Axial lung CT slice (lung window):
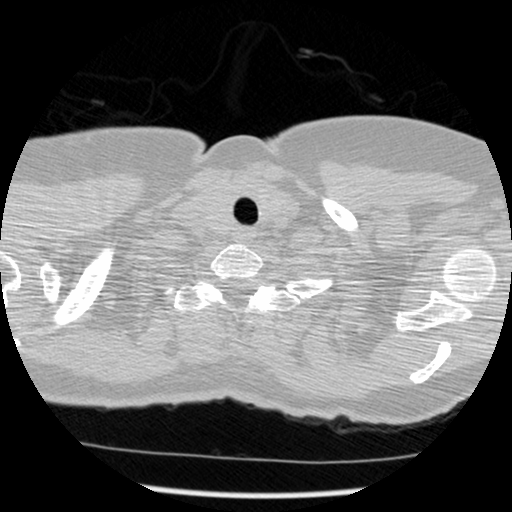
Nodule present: no